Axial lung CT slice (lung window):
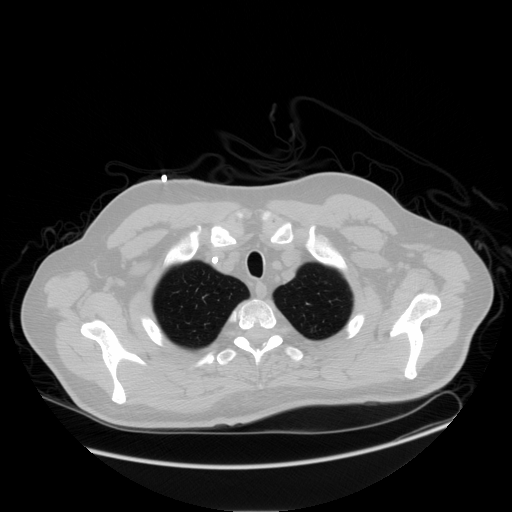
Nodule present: no